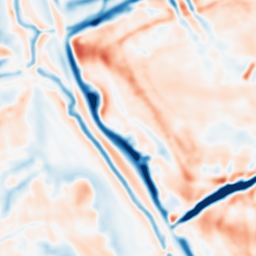
Category: multiscale
Decomposition family: dog_multiscale
Decomposition parameters: sigma_ratio: 1.4
n_scales: 4
base_sigma: 2
Upsampling method: bicubic
Upsampling parameters: scale: 8
Upsampling scale: 8